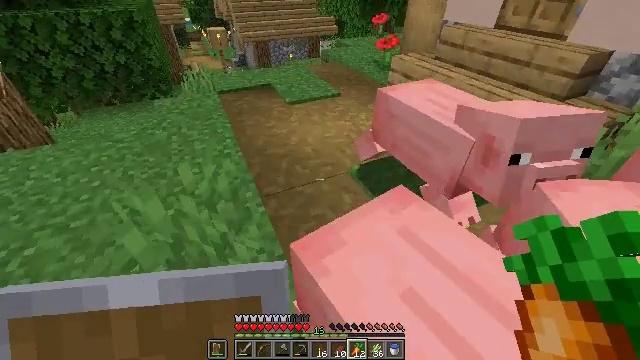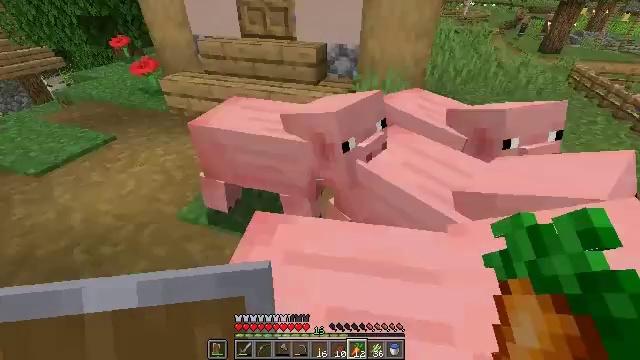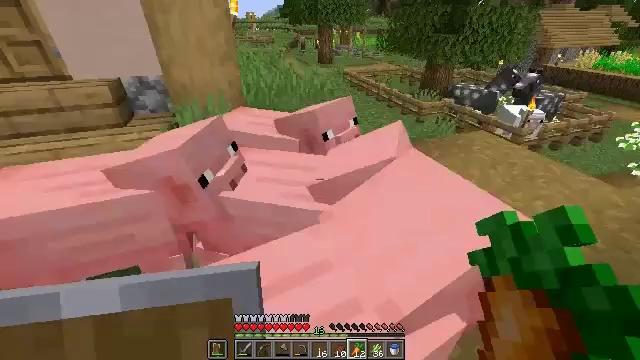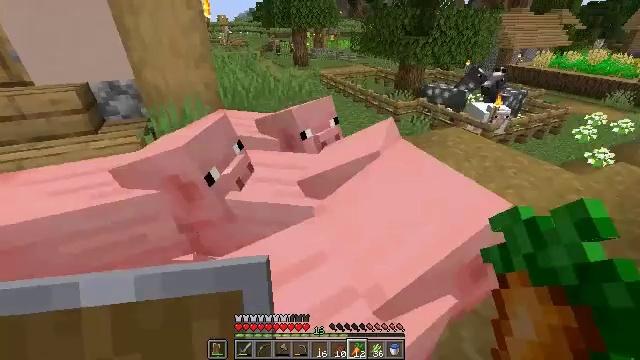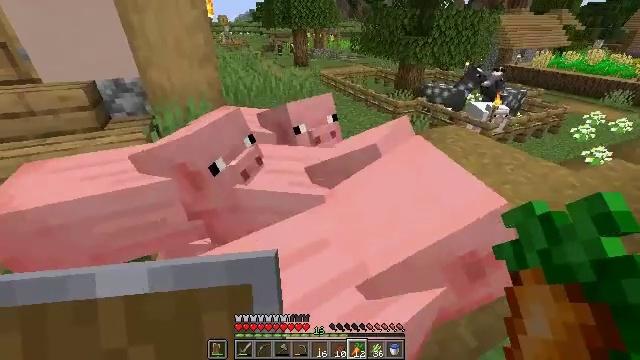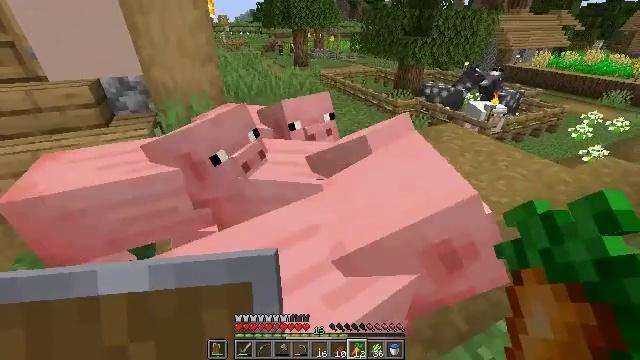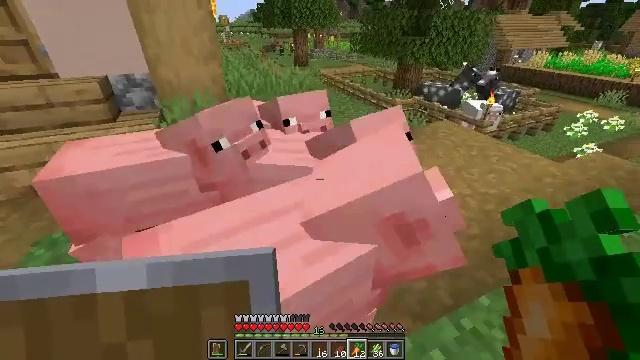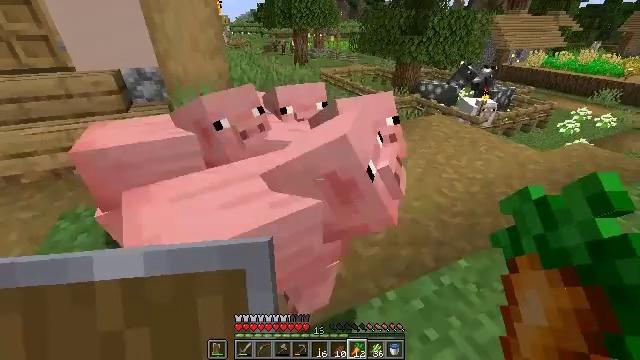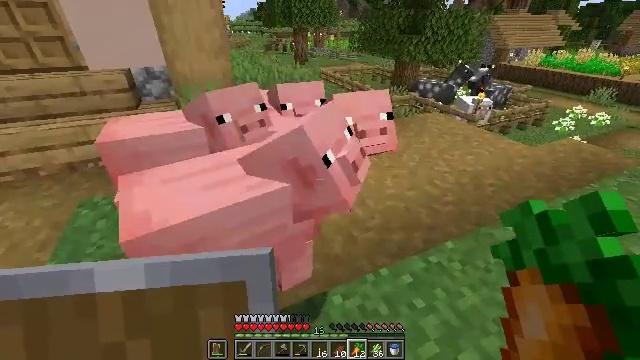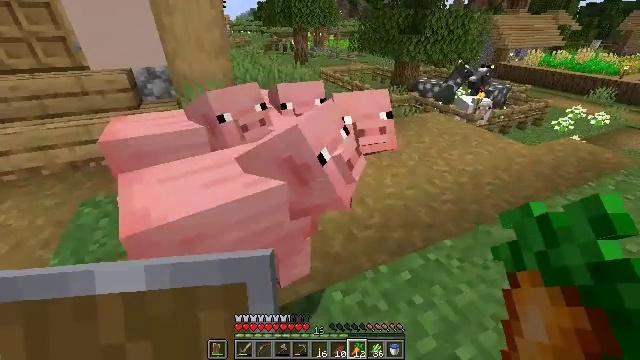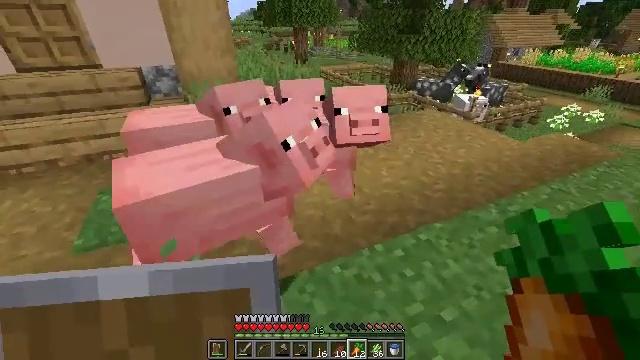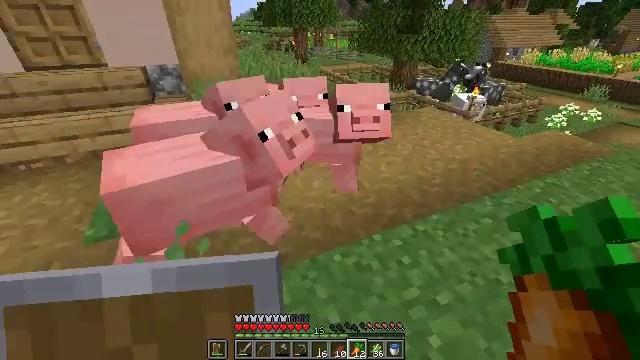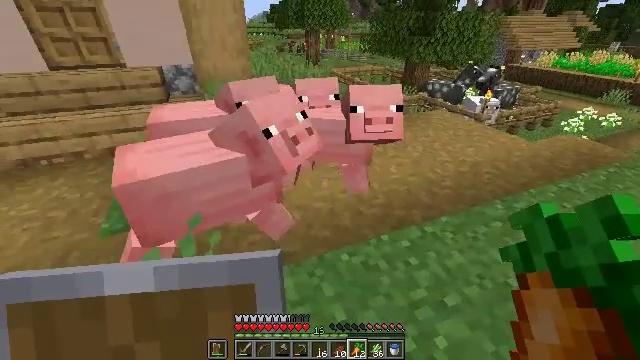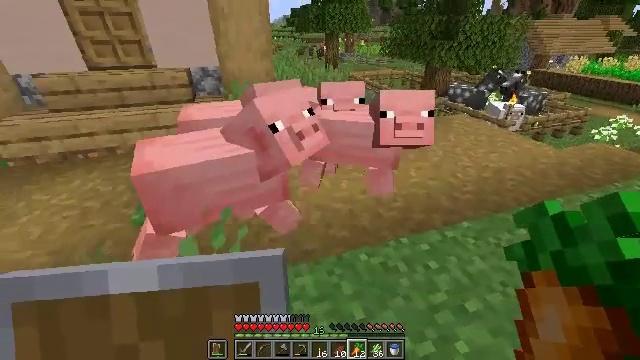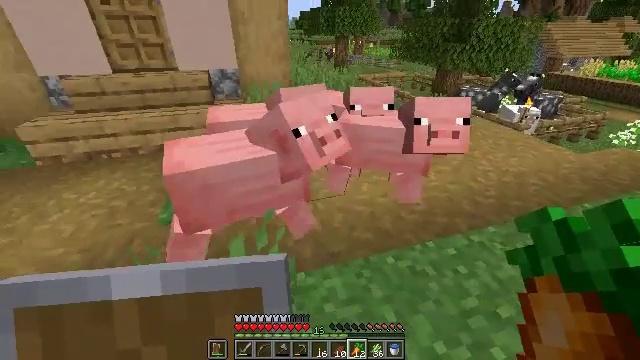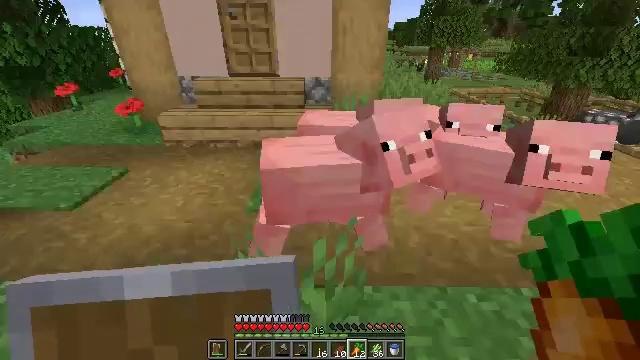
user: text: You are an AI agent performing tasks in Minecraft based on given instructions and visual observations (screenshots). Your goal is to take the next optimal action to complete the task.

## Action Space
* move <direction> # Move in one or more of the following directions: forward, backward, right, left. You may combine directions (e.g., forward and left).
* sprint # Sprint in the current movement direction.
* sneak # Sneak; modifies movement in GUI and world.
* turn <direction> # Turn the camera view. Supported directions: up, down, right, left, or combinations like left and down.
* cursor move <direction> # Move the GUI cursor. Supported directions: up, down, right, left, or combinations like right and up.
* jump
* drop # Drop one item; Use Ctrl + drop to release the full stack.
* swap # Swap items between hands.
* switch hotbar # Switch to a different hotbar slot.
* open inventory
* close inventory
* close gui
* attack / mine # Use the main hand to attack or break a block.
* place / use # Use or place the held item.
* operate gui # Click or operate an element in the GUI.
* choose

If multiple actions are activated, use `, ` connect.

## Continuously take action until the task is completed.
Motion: motion action
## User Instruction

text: Harvest carrots from the farmland.
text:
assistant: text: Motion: move forward, turn right and up
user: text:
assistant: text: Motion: turn right and up
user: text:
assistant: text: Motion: turn right
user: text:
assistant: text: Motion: no_op
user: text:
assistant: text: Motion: move back
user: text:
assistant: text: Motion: move back
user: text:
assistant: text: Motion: move back
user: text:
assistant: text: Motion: move back
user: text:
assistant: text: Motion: move back
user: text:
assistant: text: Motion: no_op
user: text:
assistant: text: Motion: no_op
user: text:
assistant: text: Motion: turn left
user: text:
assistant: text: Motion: move left, turn left
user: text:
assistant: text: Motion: move left, turn left
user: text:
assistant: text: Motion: move left, turn left and up
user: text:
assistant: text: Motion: move forward and move left, turn left
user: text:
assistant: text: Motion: move forward and move left, turn left
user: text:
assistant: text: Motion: move forward
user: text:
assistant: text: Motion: move forward, sprint, turn left
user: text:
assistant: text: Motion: move forward, sprint, turn left
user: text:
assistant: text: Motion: move forward
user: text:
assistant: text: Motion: move forward and move right
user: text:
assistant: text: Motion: move forward and move right
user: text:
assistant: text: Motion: move forward and move right
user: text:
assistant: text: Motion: move forward and move right
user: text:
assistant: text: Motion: move forward and move right, turn left and down
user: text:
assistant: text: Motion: move forward and move right, turn left
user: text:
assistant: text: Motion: move forward and move right, turn left
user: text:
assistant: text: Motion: move forward and move right, turn left
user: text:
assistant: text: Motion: move forward and move right, turn left